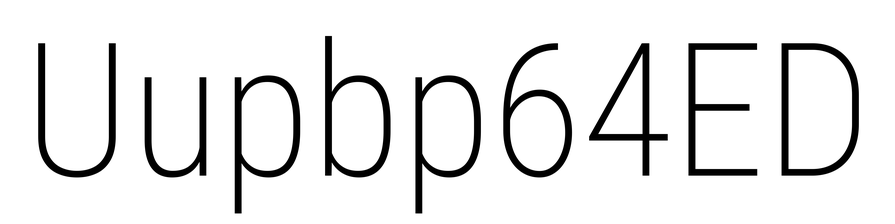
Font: Roboto_Condensed_ExtraLight